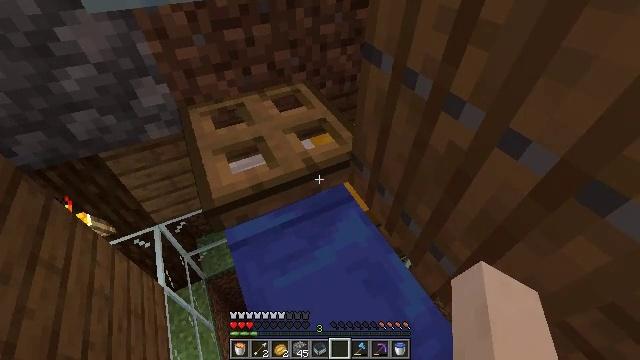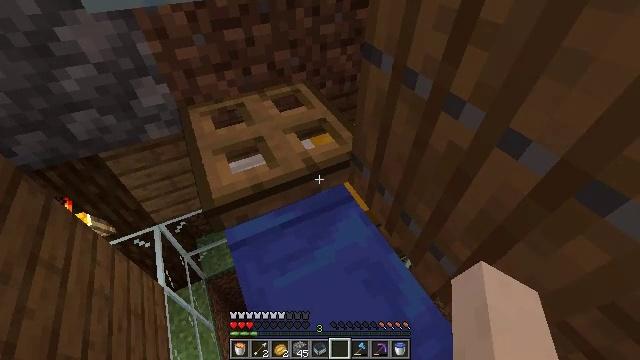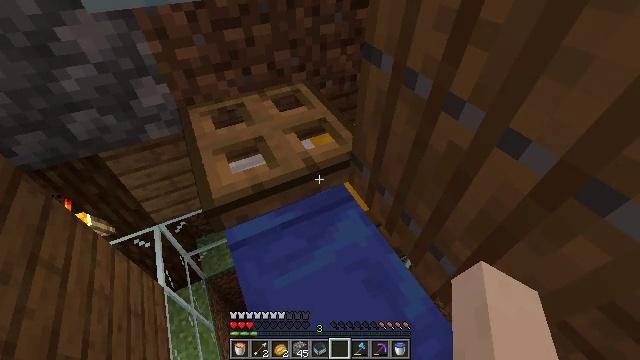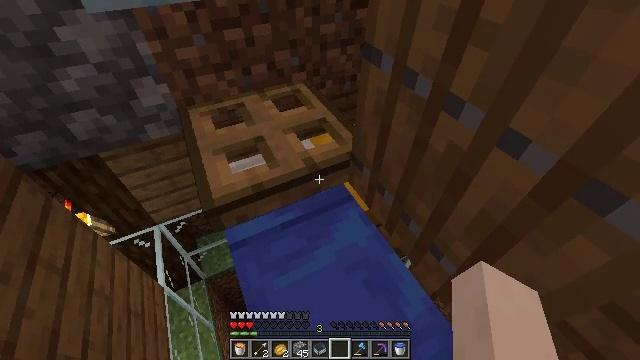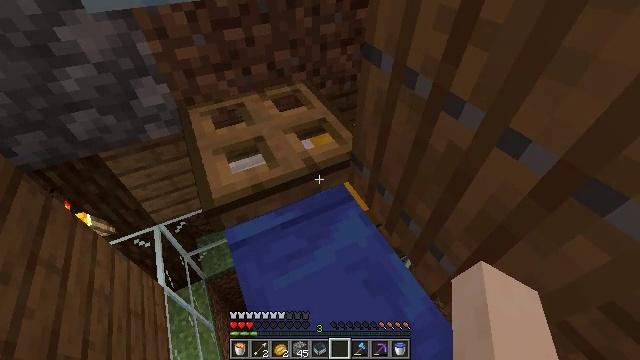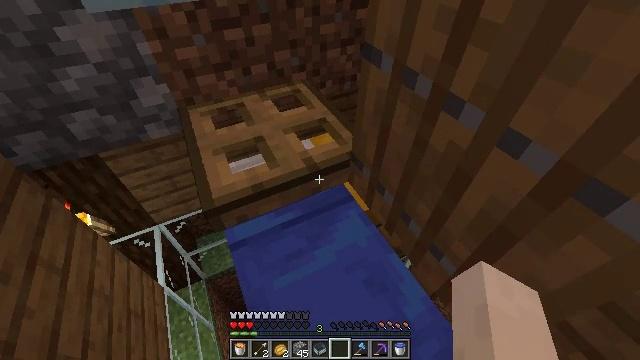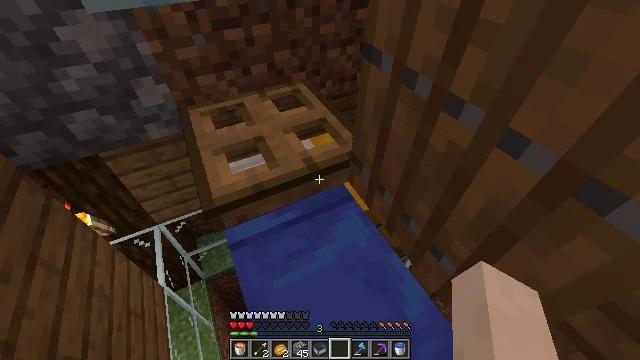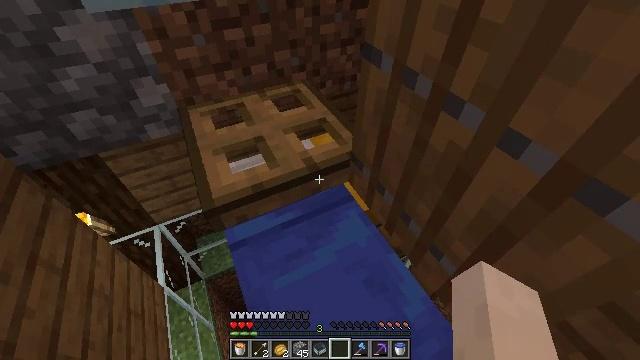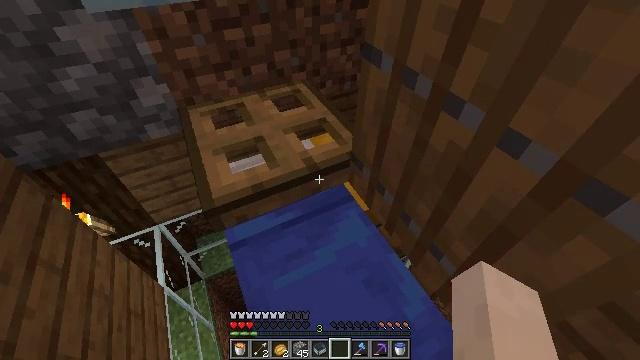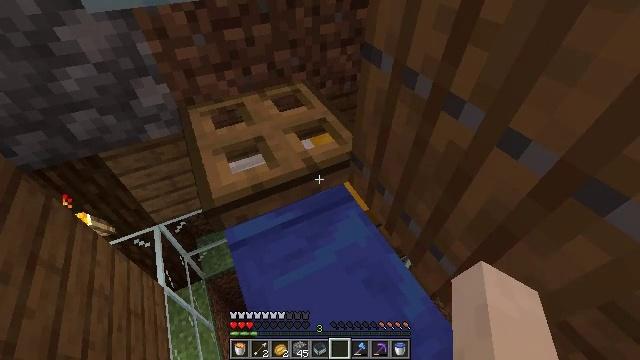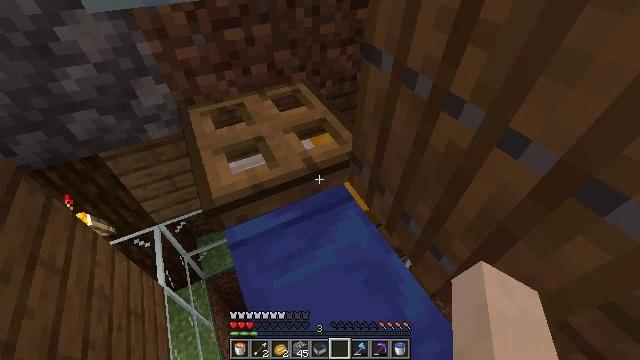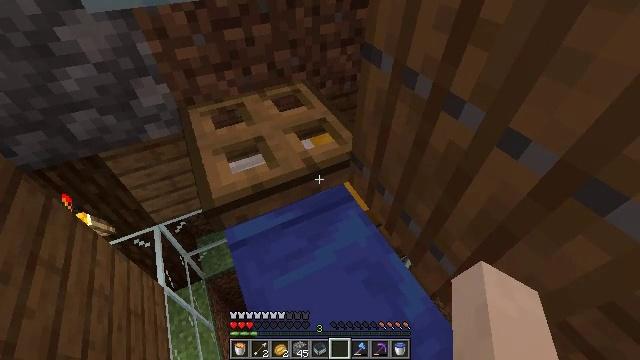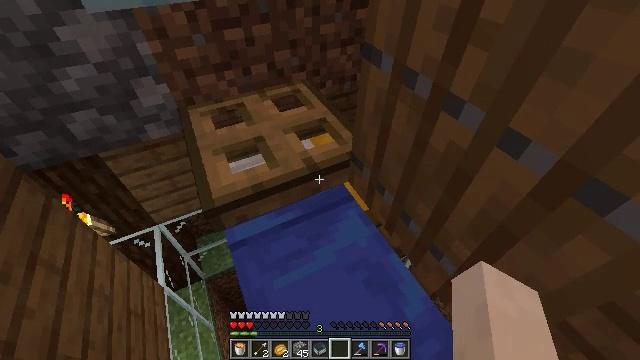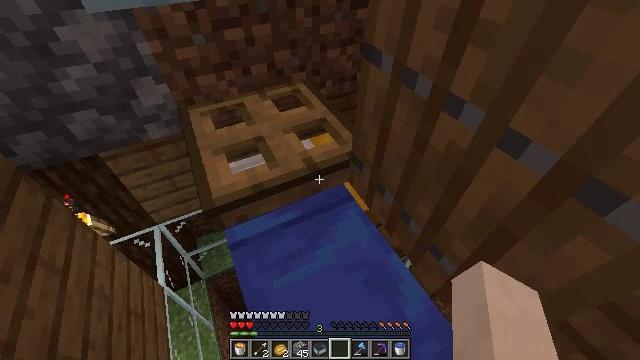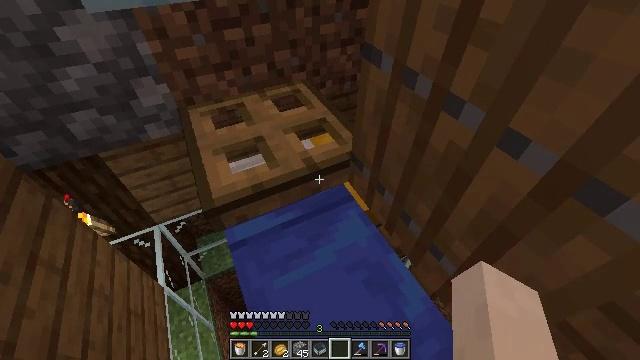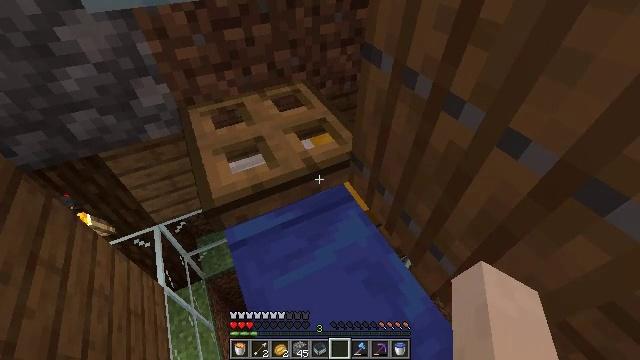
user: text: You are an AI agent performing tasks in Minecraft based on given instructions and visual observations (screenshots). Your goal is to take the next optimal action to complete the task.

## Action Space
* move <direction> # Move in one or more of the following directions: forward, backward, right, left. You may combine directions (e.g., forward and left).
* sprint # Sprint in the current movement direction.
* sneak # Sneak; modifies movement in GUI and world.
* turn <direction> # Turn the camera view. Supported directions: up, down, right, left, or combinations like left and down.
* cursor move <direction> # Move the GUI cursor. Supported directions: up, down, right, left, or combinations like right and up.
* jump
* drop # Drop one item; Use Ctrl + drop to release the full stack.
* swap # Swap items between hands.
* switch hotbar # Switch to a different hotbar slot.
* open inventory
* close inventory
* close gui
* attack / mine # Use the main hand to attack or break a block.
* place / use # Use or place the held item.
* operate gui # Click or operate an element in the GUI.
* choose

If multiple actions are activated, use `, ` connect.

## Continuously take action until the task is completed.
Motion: motion action
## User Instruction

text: Collect the blue bed by attacking it.
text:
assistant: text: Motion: no_op
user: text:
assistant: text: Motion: no_op
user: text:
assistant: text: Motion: no_op
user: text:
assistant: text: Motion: no_op
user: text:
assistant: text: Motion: no_op
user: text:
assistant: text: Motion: no_op
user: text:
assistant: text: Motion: no_op
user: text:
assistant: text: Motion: no_op
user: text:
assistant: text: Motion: no_op
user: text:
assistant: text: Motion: no_op
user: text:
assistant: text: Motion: no_op
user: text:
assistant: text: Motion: no_op
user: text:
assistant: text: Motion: no_op
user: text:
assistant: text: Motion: no_op
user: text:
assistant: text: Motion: no_op
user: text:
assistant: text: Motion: no_op
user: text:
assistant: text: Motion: no_op
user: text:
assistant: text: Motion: no_op
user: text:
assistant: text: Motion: no_op
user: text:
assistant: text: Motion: no_op
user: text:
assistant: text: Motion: no_op
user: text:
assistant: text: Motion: turn right
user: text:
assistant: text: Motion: turn right and down
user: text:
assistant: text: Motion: turn right and down
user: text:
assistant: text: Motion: turn right and down
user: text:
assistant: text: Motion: turn right and down
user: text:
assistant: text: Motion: turn right and down
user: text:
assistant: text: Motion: turn down
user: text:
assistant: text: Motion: no_op
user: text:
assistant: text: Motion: no_op